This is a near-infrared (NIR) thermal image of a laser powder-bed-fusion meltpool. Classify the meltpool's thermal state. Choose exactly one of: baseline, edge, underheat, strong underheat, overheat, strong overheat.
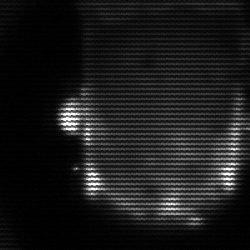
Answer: baseline